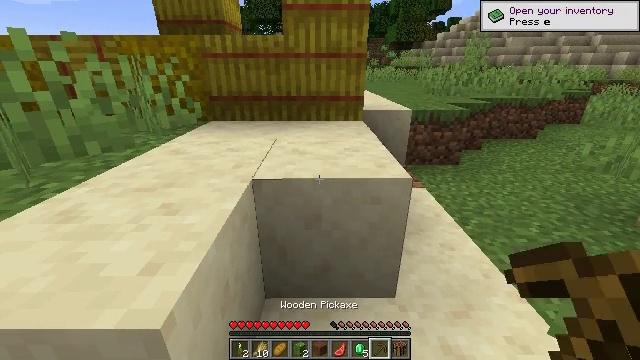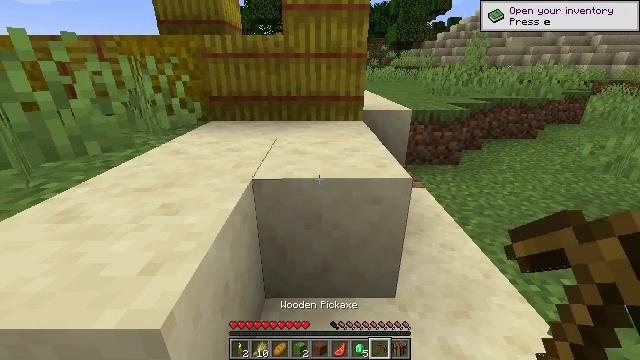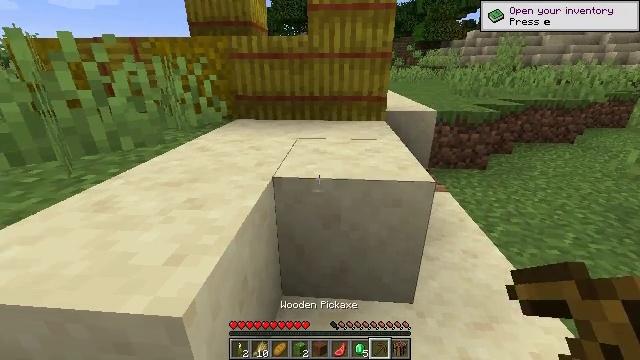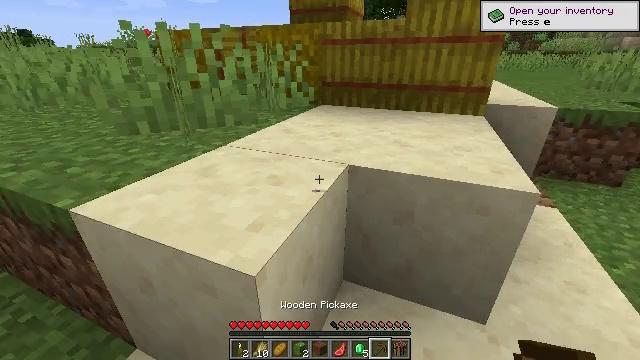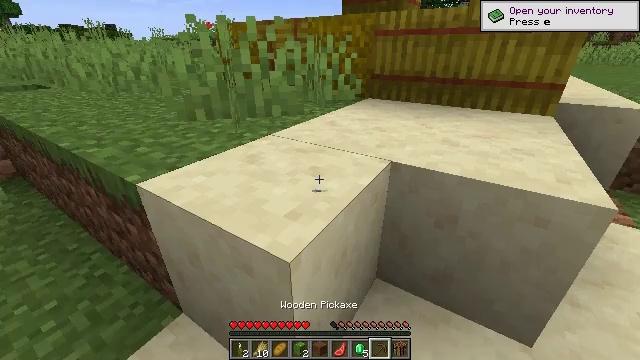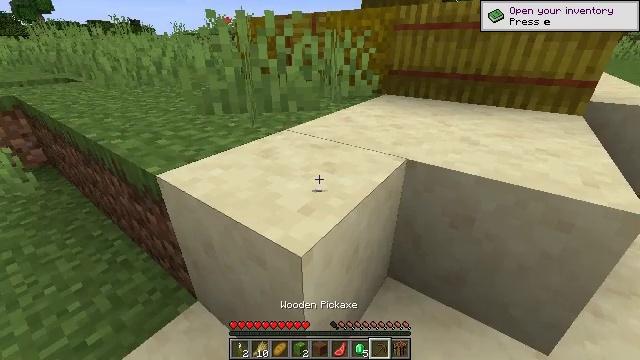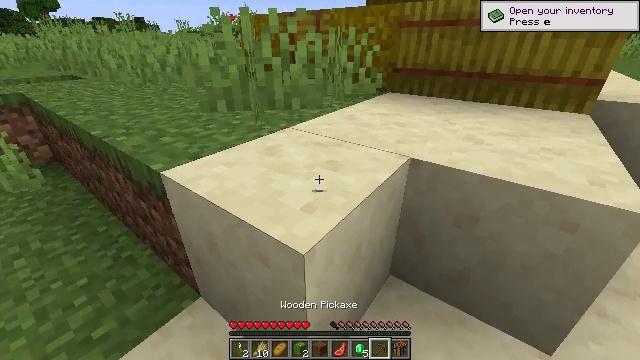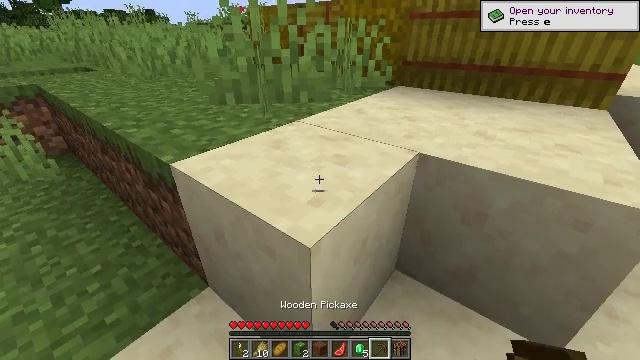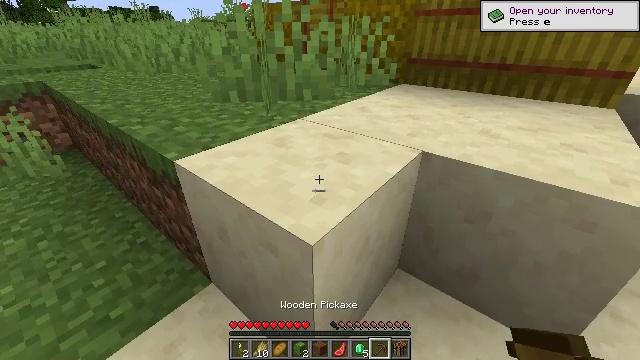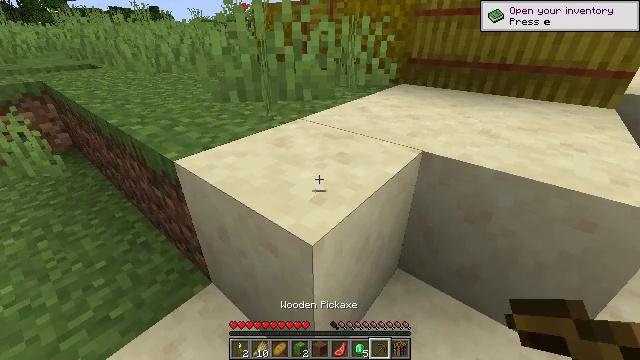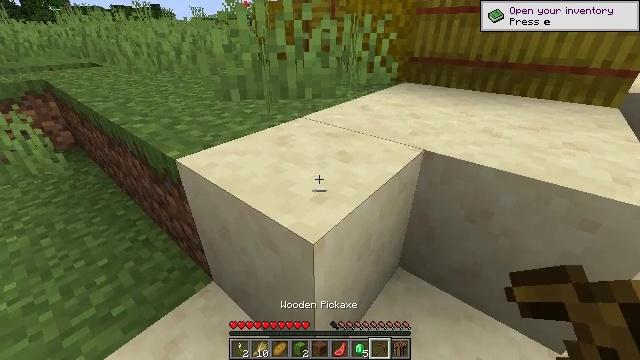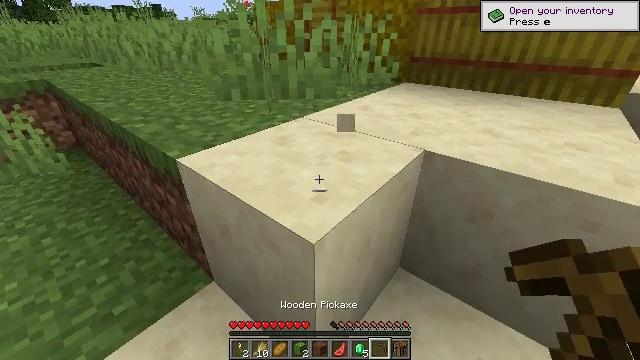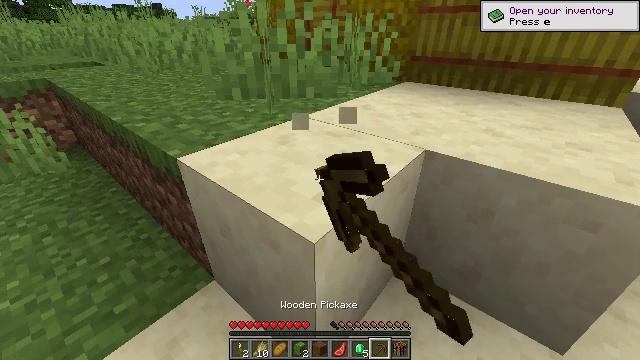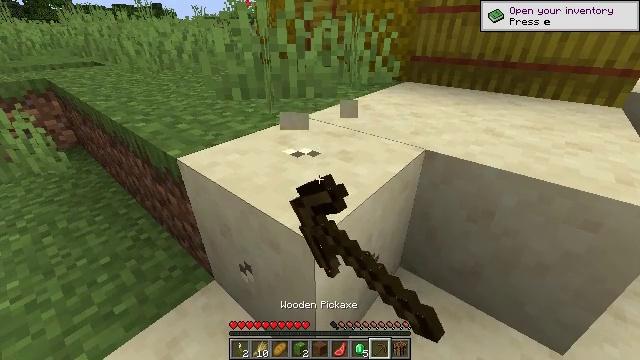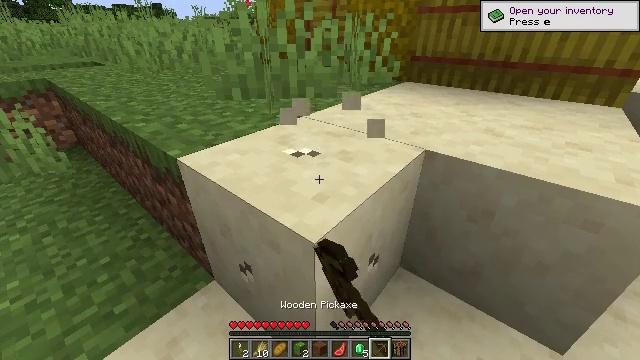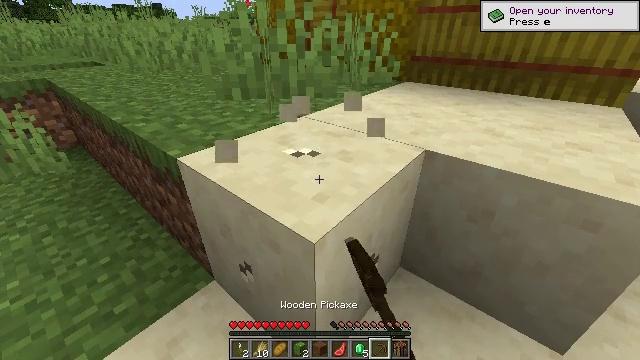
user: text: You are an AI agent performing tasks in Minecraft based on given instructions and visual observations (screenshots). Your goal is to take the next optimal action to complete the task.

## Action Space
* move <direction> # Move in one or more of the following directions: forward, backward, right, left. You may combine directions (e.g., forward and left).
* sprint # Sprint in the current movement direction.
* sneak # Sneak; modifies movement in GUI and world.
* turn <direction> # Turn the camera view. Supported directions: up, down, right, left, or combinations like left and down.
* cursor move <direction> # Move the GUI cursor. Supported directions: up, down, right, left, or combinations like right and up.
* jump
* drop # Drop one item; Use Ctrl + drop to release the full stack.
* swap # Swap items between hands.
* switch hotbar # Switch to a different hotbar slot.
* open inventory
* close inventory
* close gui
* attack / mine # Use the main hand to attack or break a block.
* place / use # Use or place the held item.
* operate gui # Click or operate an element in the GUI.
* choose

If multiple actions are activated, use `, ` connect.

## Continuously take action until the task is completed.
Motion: motion action
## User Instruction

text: Dig up the smooth sandstone block.
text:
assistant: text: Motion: no_op
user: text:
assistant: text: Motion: turn left
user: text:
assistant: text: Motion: turn left and down
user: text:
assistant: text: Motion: turn left and down
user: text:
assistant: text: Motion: turn left
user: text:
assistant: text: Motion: no_op
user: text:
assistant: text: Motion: turn left and down
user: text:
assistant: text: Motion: no_op
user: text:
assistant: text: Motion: no_op
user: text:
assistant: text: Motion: no_op
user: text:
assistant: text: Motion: attack / mine
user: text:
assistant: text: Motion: attack / mine
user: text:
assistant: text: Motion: attack / mine
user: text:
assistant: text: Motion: attack / mine
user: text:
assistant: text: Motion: attack / mine
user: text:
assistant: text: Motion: attack / mine
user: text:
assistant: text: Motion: attack / mine
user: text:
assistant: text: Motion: attack / mine
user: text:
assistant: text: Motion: attack / mine
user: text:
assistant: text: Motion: attack / mine
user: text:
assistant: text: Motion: attack / mine
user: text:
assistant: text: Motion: attack / mine
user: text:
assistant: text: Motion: attack / mine
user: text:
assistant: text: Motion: attack / mine
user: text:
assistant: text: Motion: attack / mine
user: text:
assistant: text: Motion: attack / mine
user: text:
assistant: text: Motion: attack / mine
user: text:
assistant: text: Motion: attack / mine
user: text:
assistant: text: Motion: attack / mine
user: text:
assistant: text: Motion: attack / mine